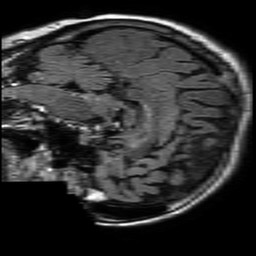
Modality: FLAIR
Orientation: sagittal
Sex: female
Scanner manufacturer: philips
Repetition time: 11 s
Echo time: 0.125 s